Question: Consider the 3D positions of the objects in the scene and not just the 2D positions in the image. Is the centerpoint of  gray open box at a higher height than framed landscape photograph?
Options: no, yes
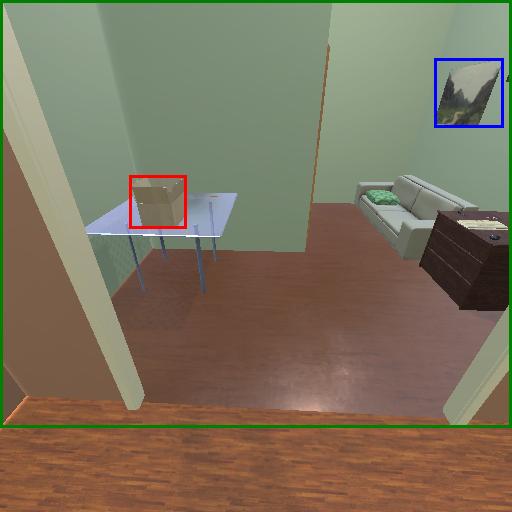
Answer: no